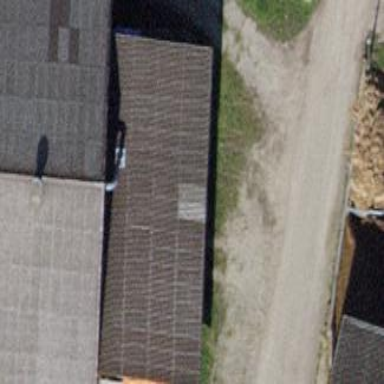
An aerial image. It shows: Part of building.